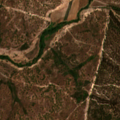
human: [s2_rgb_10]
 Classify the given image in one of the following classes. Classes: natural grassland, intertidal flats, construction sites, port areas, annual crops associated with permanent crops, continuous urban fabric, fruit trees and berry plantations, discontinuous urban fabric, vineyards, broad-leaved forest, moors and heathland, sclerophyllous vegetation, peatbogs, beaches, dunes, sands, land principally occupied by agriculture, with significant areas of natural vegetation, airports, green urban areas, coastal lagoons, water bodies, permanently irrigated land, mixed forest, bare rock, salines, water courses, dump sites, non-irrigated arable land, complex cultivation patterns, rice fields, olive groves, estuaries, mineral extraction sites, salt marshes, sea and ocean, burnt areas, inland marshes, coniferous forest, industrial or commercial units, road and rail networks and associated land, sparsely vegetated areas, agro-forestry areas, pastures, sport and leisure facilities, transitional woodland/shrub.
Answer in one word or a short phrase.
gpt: non-irrigated arable land, agro-forestry areas, broad-leaved forest